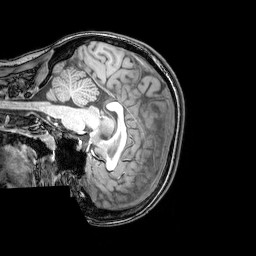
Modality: T1w
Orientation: sagittal
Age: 22
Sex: female
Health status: healthy
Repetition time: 0.081 s
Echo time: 0.037 s